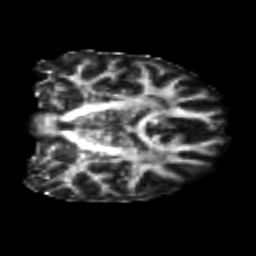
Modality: FA
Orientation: coronal
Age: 22
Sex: female
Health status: healthy
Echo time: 0.074 s